Field crop: maize
Growth stage: 2
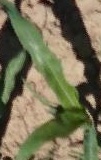
Species: maize